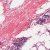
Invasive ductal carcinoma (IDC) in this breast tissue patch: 0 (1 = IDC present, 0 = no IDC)